Question: I have create the "snow" effect with the linked tutorial, basically it manipulates the instance of an object on the canvas and calls the script in the actions on the animation load.
However, I cant get the generated snow to show behind any other objects on the canvas.
<URL>

You can see from the image the RedBox and the Border layers are above the SnowFlakes layer, I want them in front. How can I do that?
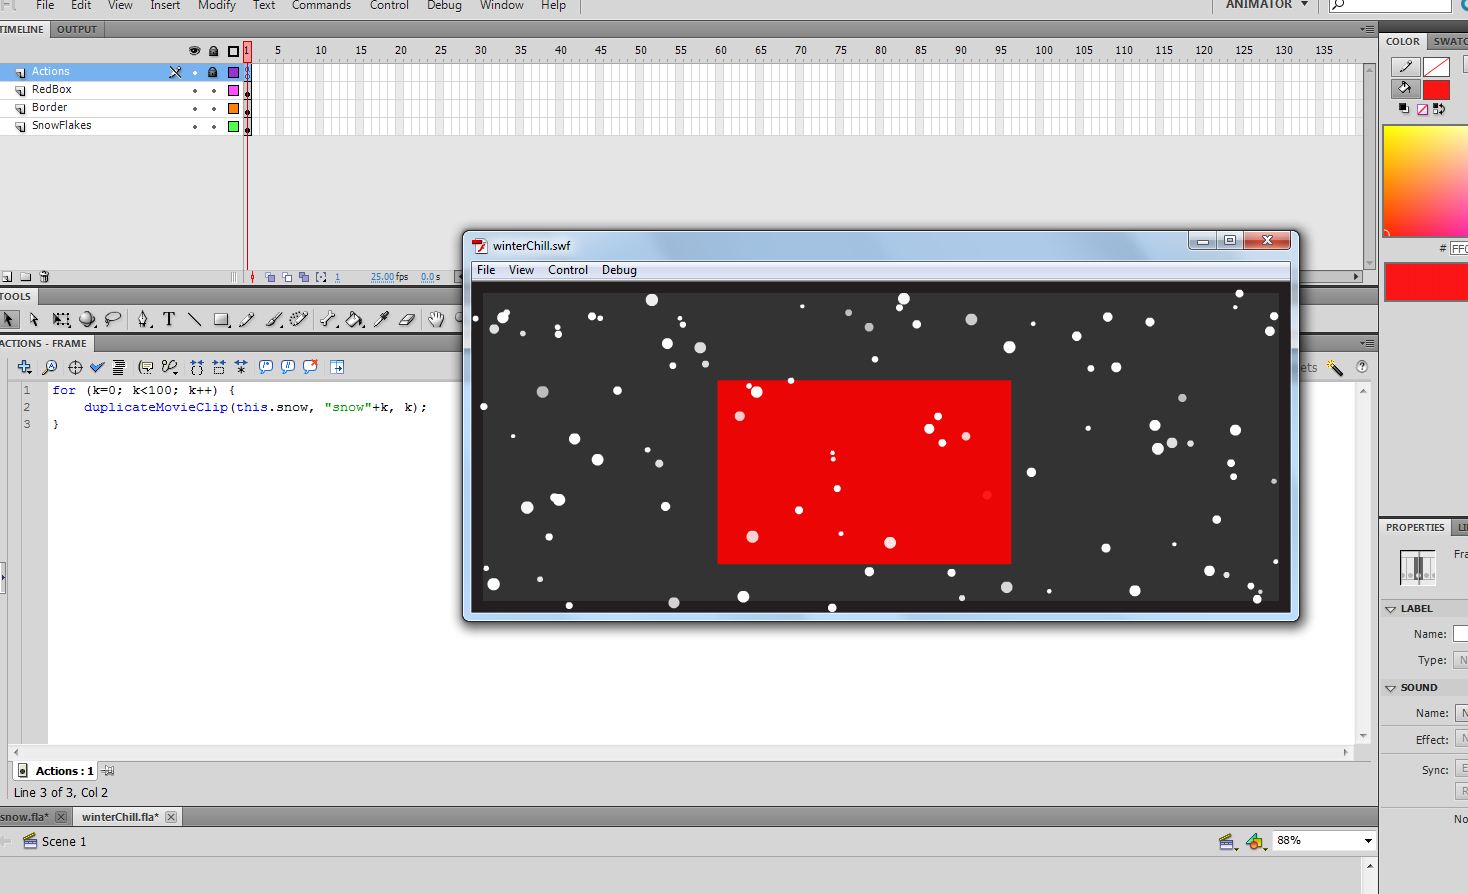
Answer: Flash's DisplayList operates as an array with no empty values. If you have 10 different display objects on the display list, each will populate index position 0-9. 0 will occupy the lowest layer, on up to 9, which will appear to float over everything else.
So, to get your SnowFlakes layer under everything else, you need to make sure it is at index 0, or at least below everything else, in this case your redbox and border.
How are the "snowfake" objects added into the display list? Make sure that flakes are being added to the correct displayobject:
'''
var flake:SnowFlake = new SnowFlake();
SnowFlakeLayer.addChild(flake);
'''
and that that object is on the right layer
'''
addChildAt(SnowFlakeLayer,0);
'''
I didn't look at the tutorial, and you didn't post any code, but I would guess that you are not adding the flakes to the SnowFlakeLayer correctly. Assuming everything else is layered correctly, that is your problem.